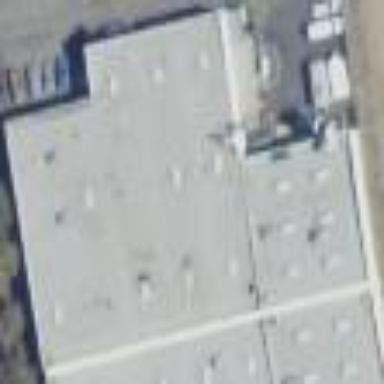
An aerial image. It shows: Warehouse.